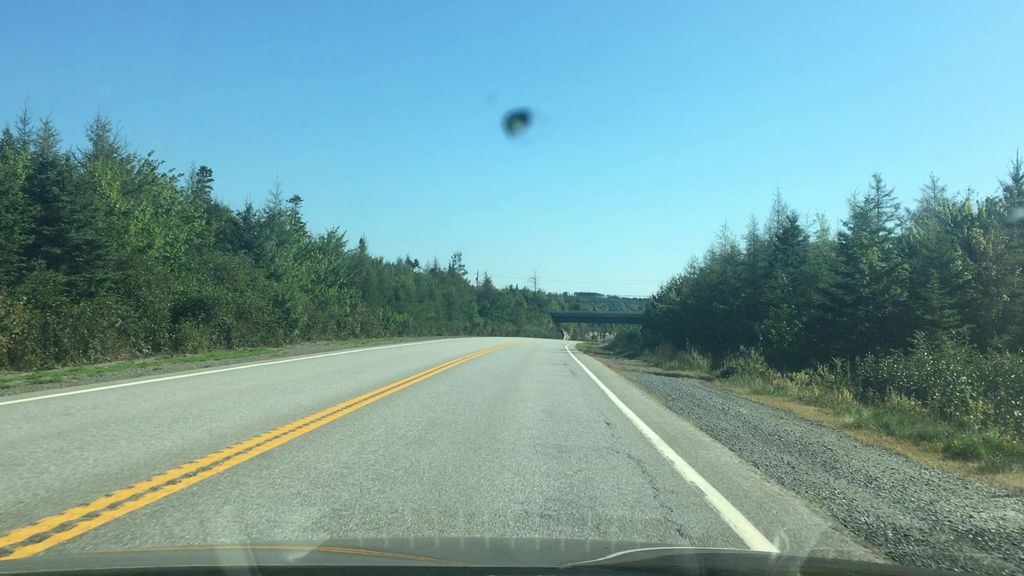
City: halifax